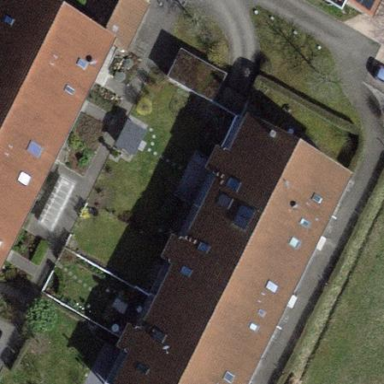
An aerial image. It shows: Terrace building.